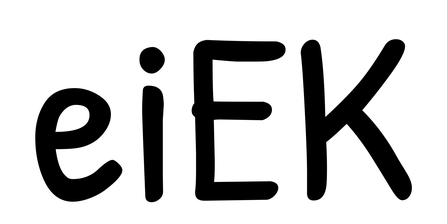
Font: PatrickHand-Regular